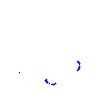
Particle: kaon